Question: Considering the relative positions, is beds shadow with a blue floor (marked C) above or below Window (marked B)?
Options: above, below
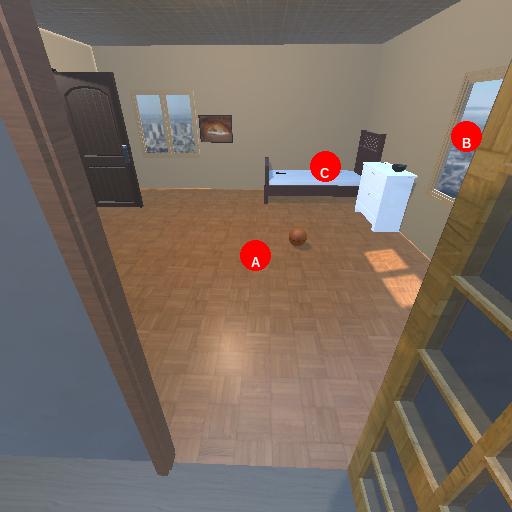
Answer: above